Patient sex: F
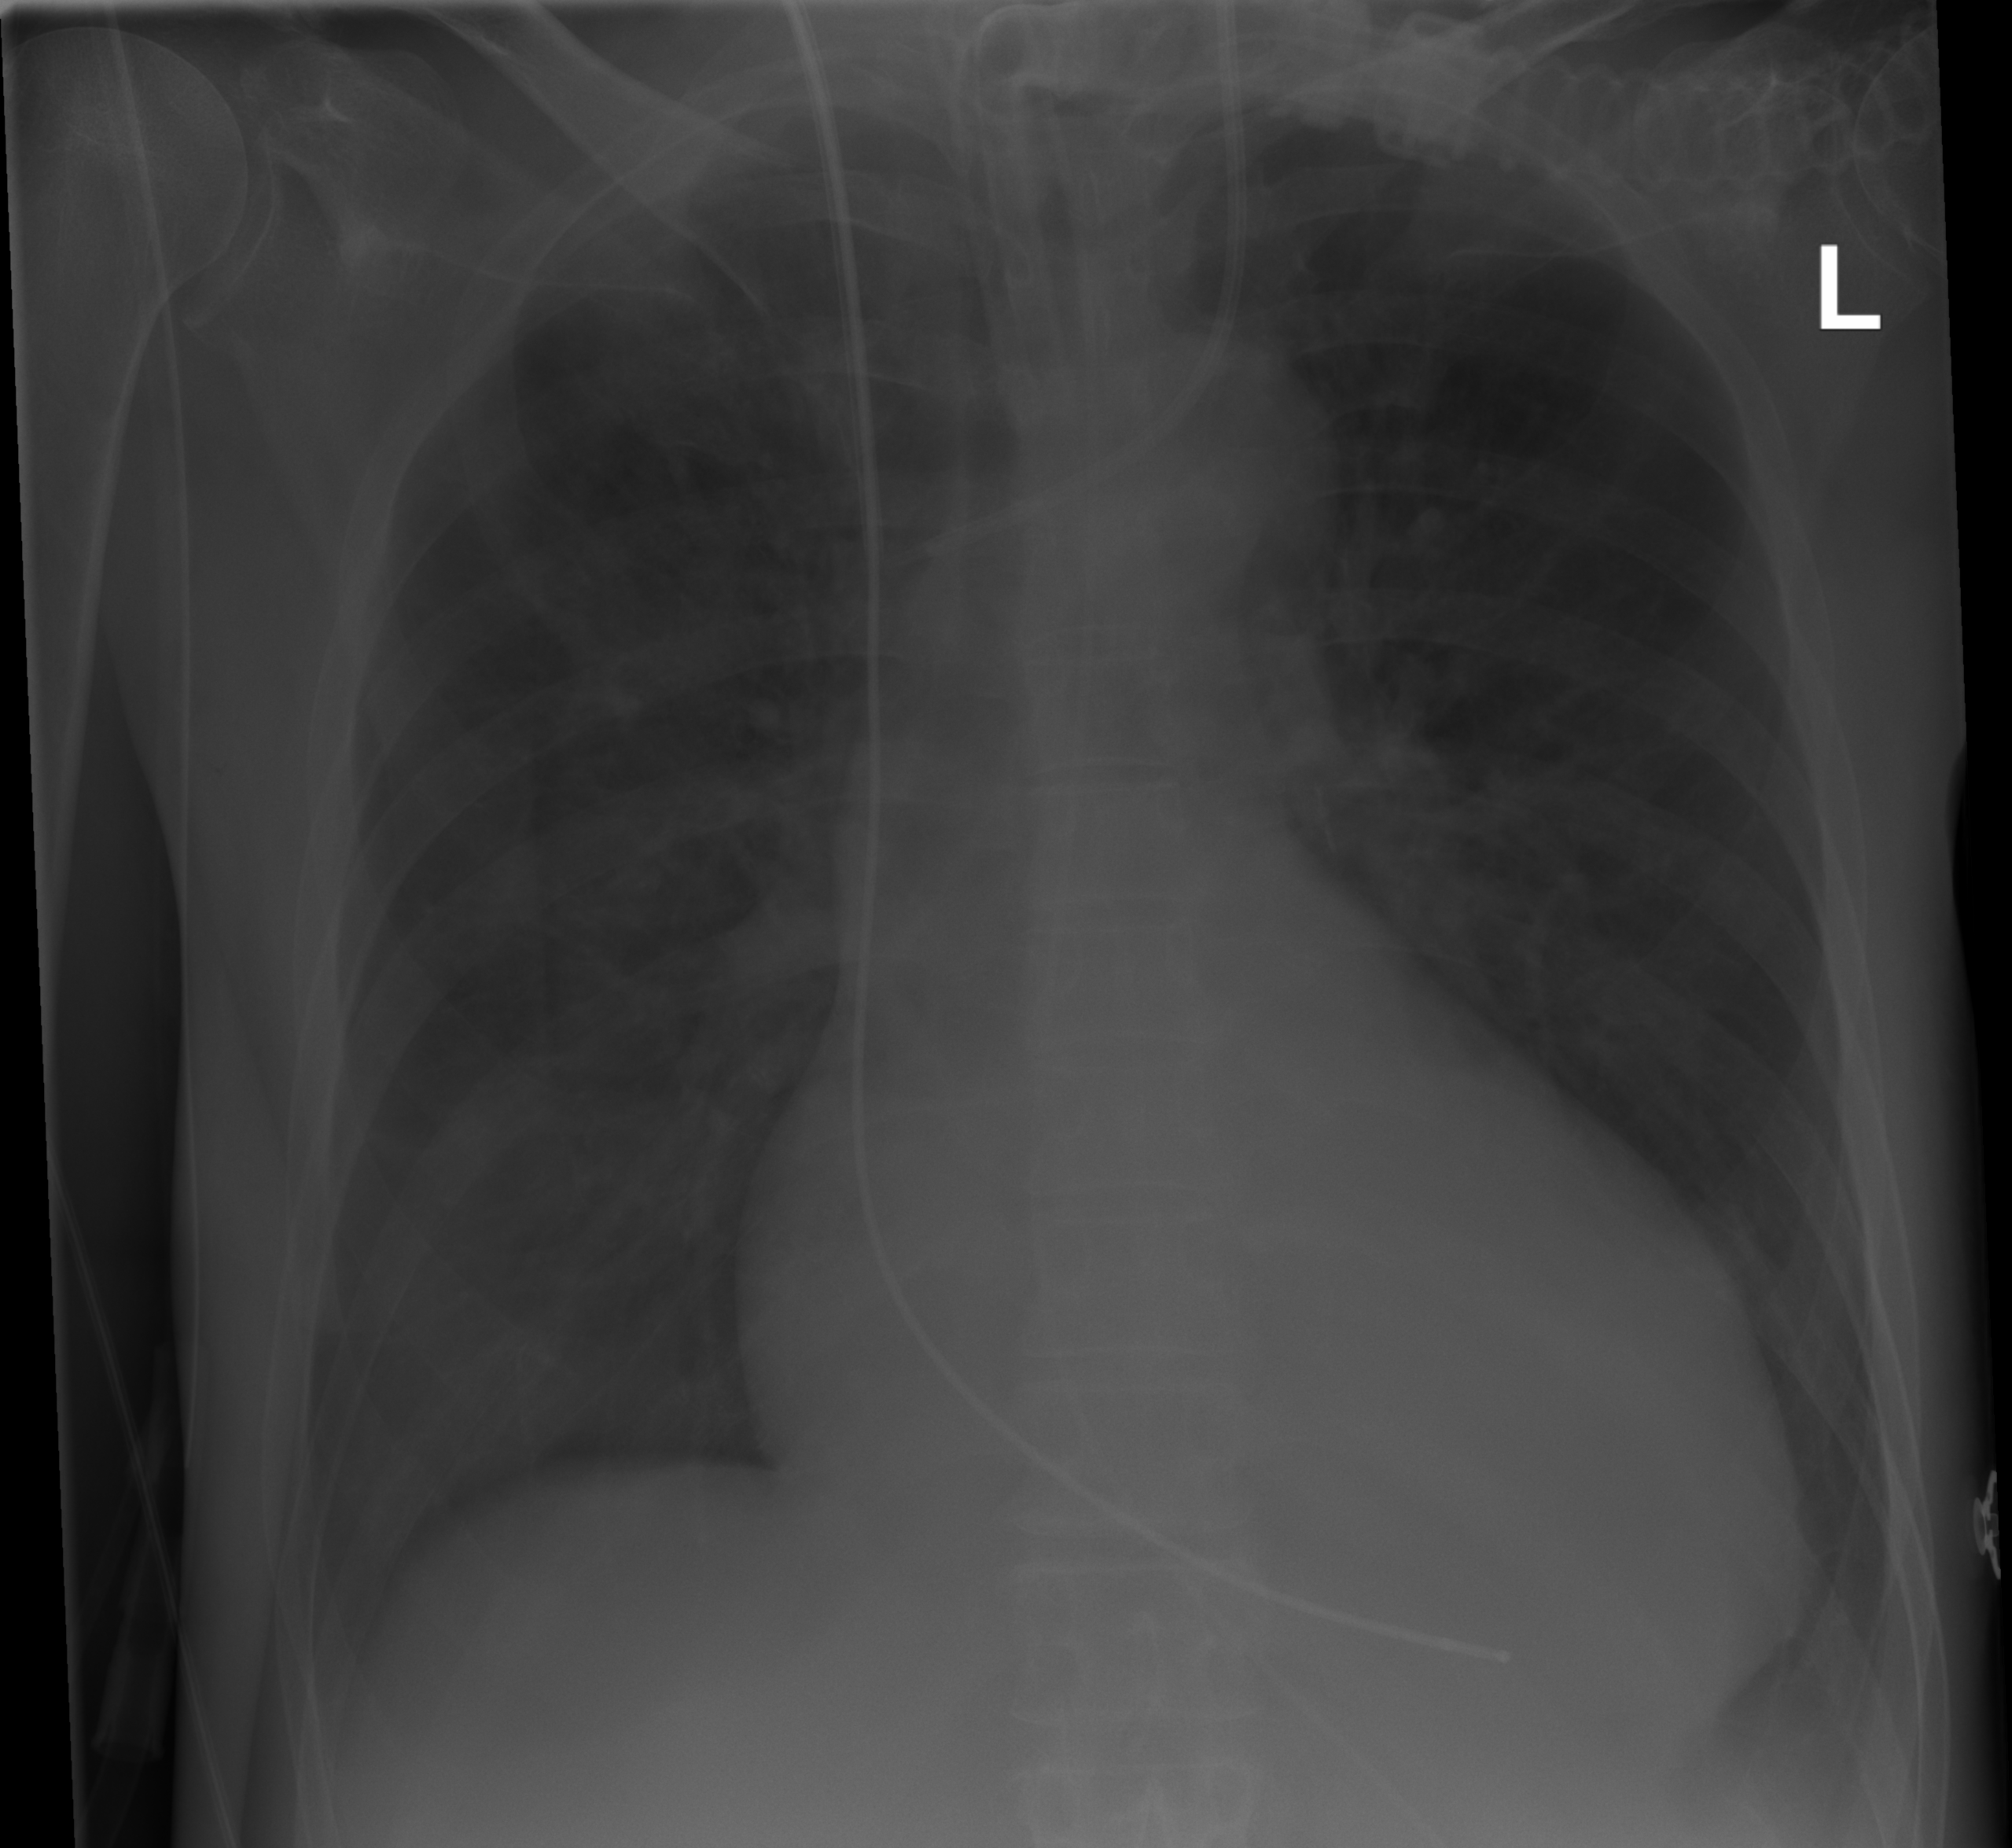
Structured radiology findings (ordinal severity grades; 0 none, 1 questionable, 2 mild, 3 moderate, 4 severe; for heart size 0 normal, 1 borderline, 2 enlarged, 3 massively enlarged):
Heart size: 2
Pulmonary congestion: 0
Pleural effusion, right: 0
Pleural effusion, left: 2
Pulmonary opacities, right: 2
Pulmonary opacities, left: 0
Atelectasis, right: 2
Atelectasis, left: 2